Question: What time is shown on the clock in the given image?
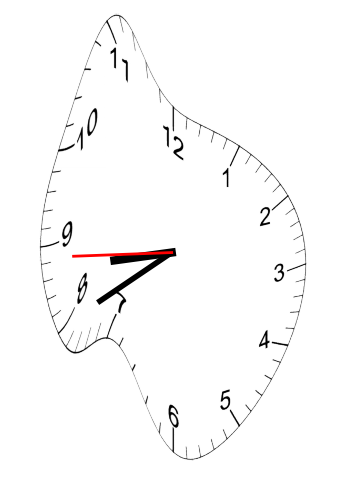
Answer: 08:39:44